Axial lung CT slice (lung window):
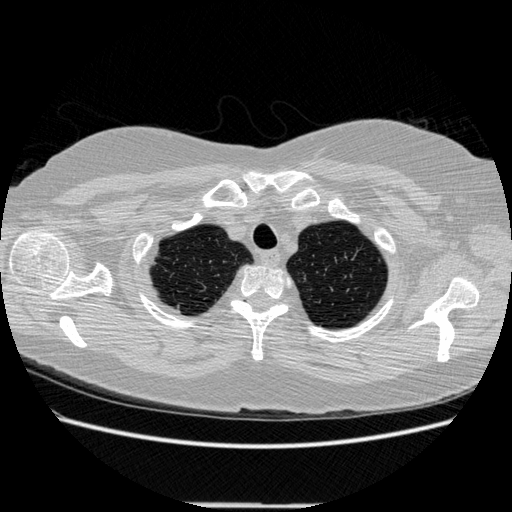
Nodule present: no